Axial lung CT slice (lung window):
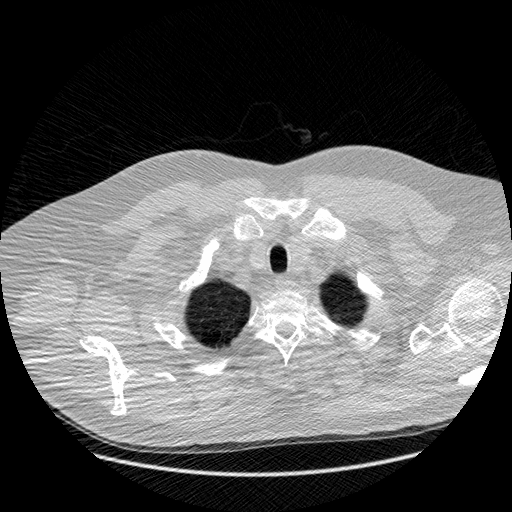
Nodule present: no